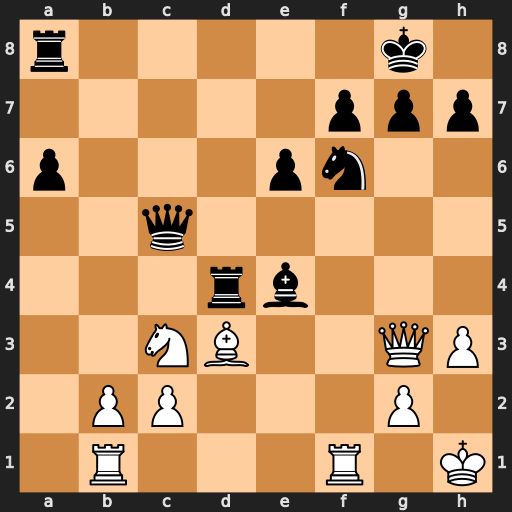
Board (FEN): r5k1/5ppp/p3pn2/2q5/3rb3/2NB2QP/1PP3P1/1R3R1K
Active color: w
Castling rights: -
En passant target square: -
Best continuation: Rxf6 Bxd3 cxd3